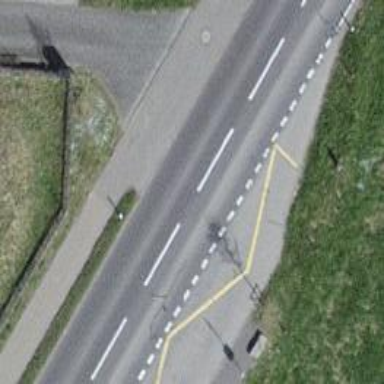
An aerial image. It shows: Bus stop with stop position for public transport.